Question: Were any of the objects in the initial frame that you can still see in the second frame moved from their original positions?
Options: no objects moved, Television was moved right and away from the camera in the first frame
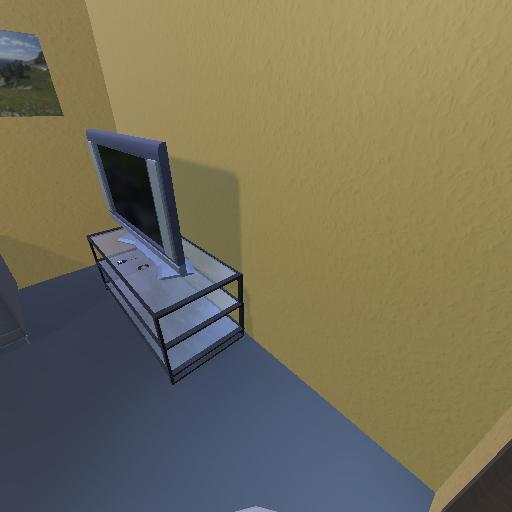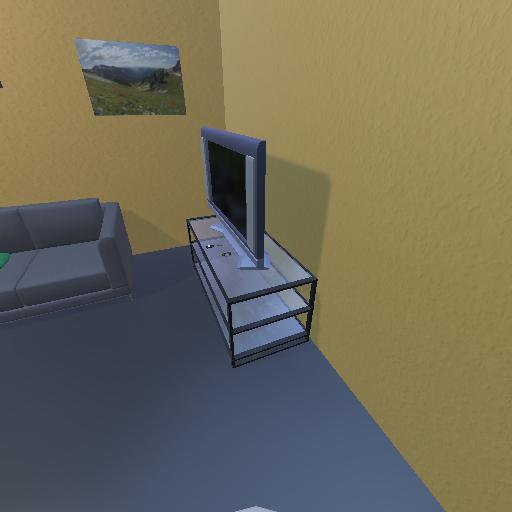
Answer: no objects moved